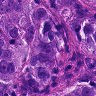
Metastatic tissue present: yes